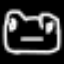
Label: frog